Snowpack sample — Loveland Pass, Silver Plume, Colorado, USA (2/11/26, 12:00 PM MST)
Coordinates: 39.663, -105.886
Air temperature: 35 °F
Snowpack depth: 82 cm
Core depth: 10 cm
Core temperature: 17.6 °F
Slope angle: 13°, slope face: 12°
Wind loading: high
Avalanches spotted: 1
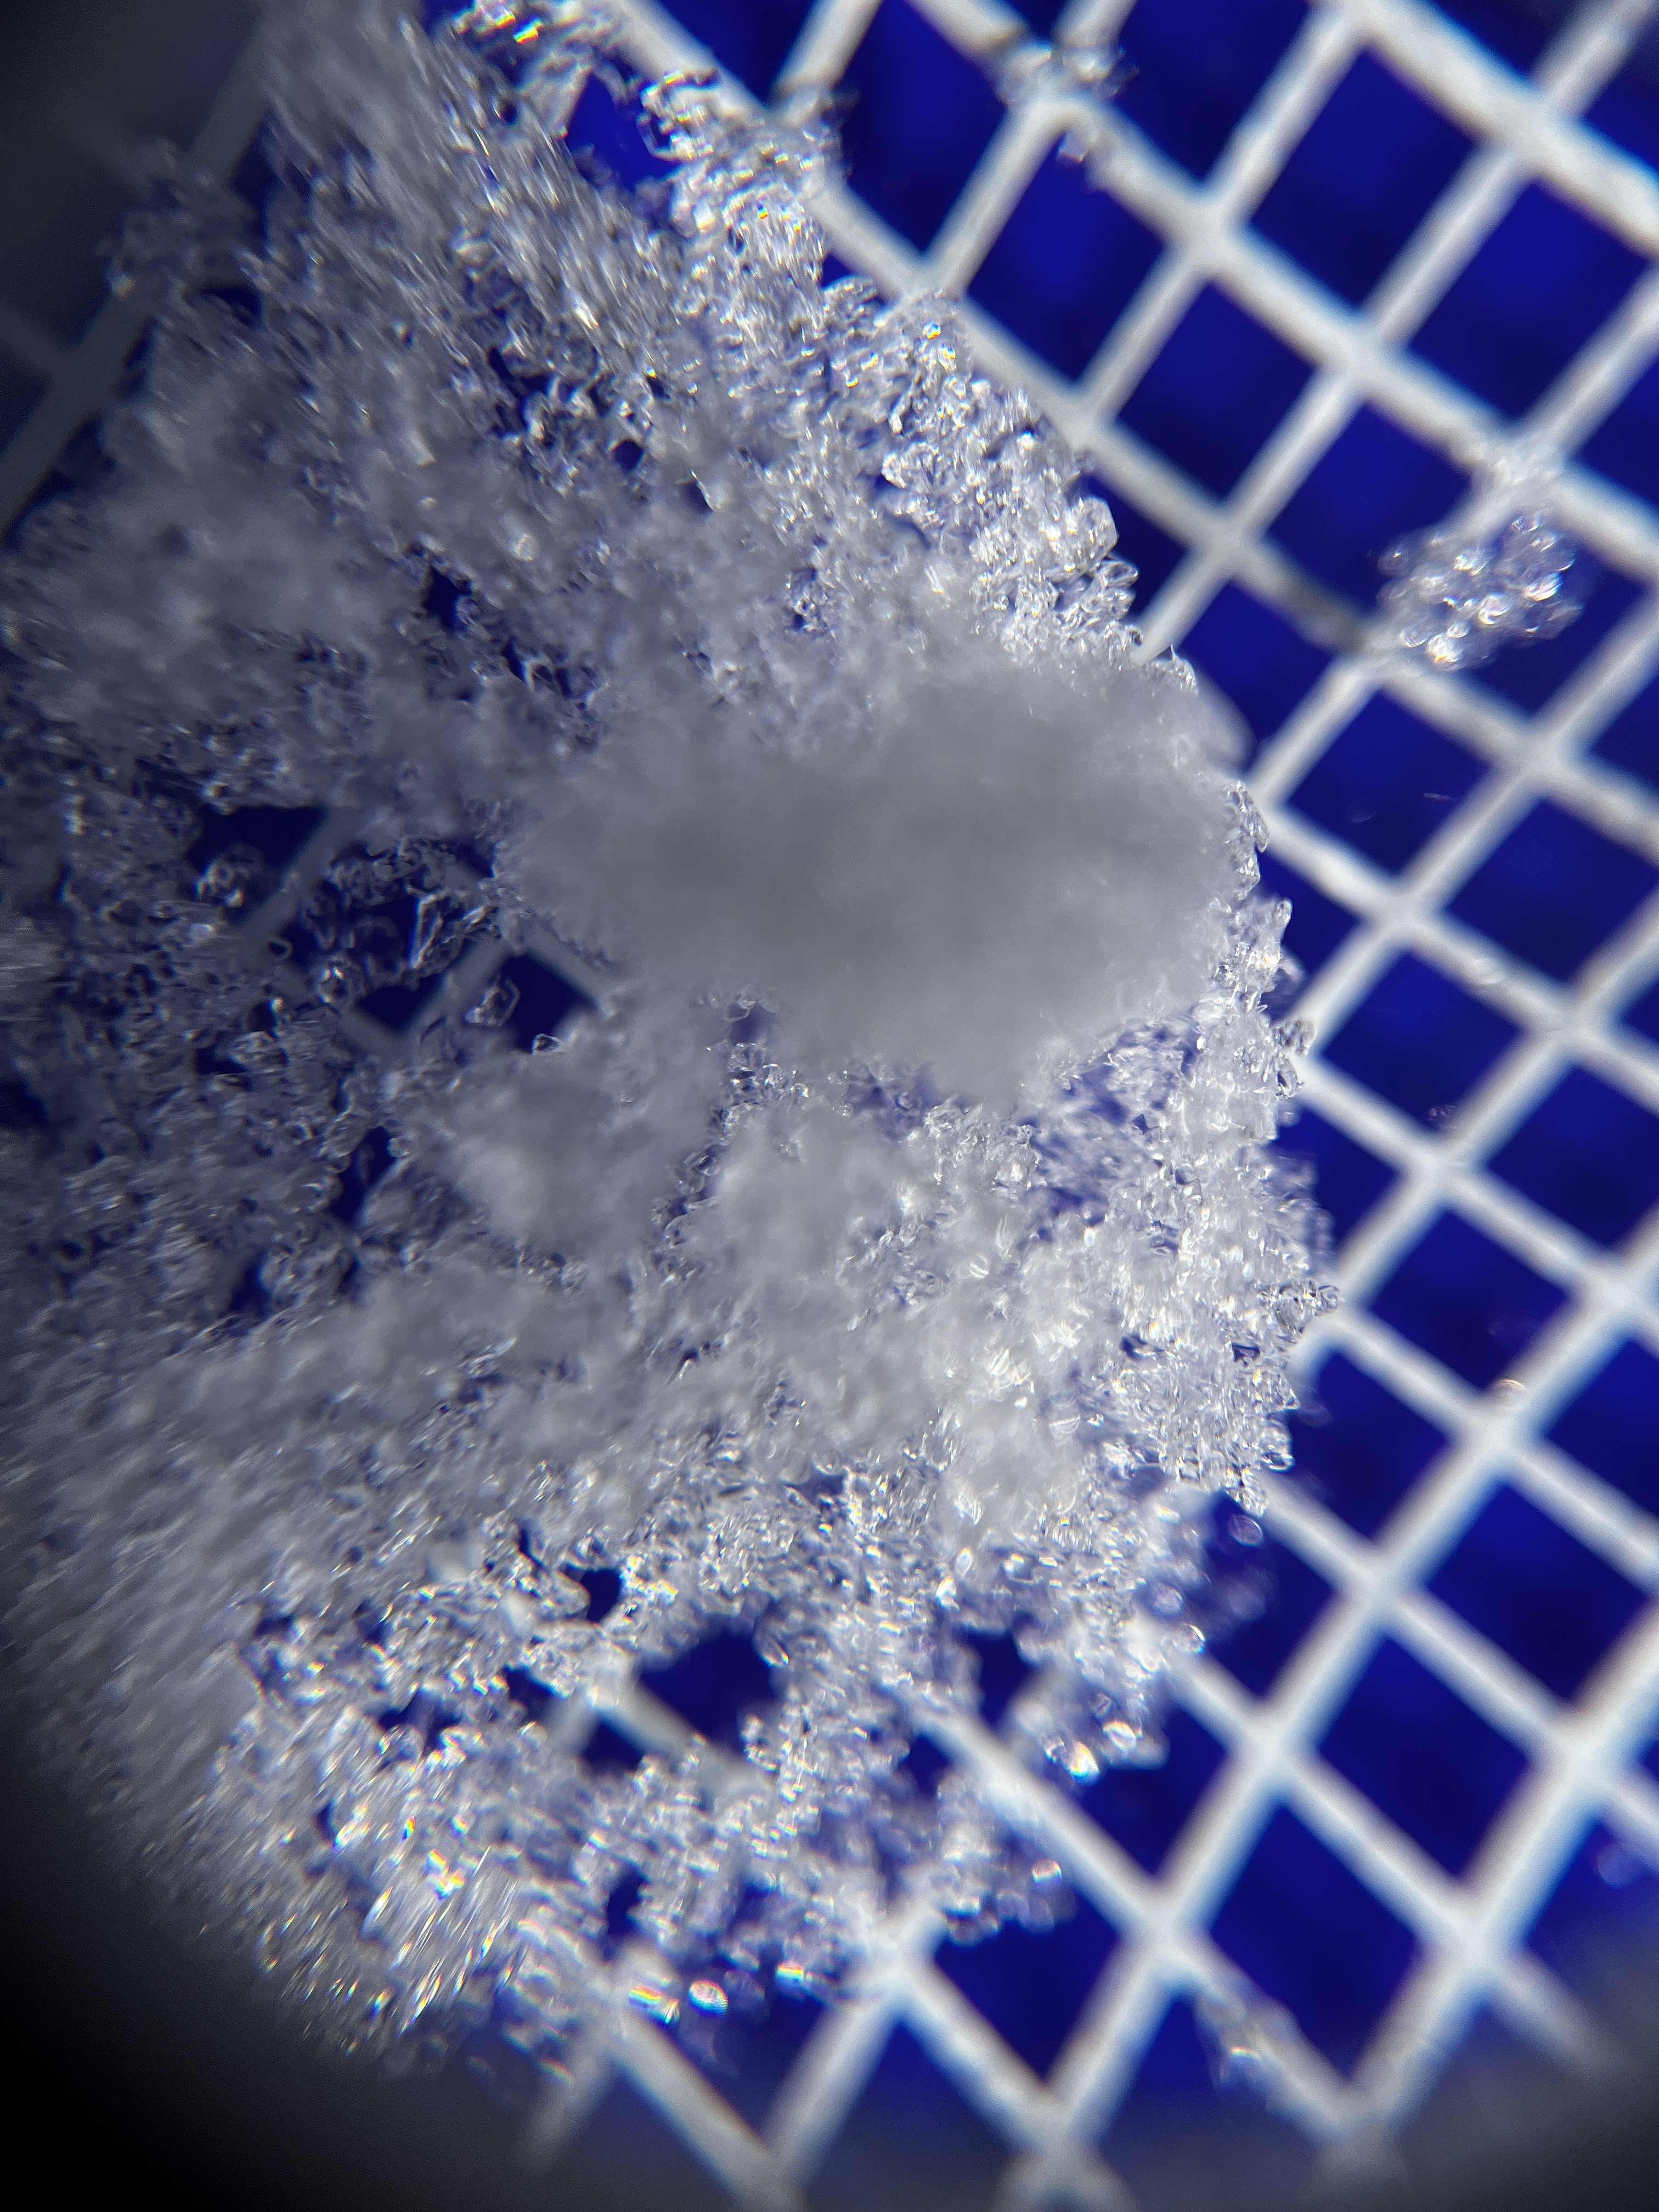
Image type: magnified_profile
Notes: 1 small avalanche spotted on the north side of the bowl, lots of wind loading